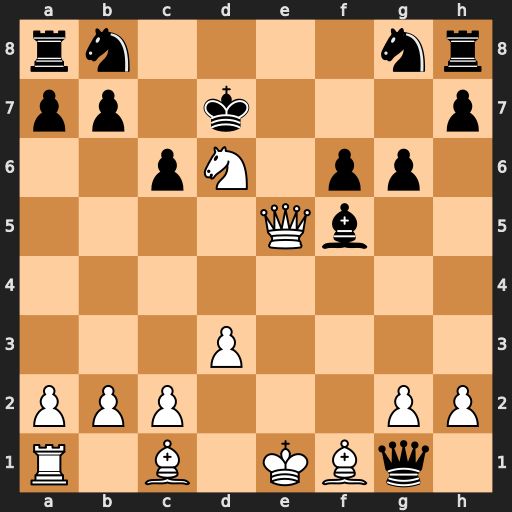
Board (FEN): rn4nr/pp1k3p/2pN1pp1/4Qb2/8/3P4/PPP3PP/R1B1KBq1
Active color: w
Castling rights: Q
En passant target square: -
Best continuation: Qe8+ Kxd6 Bf4+